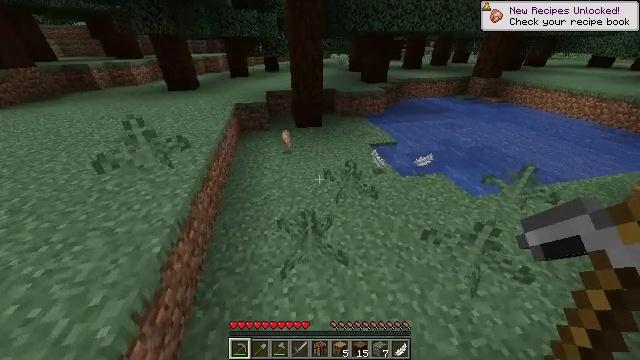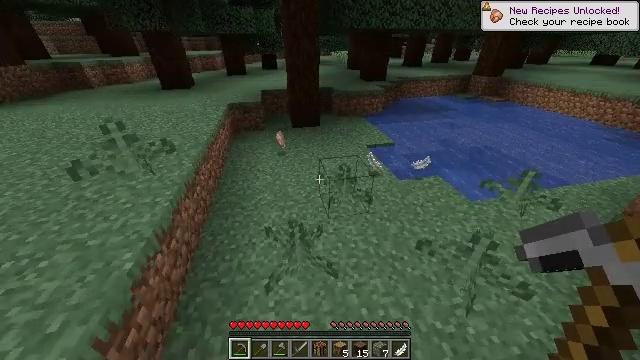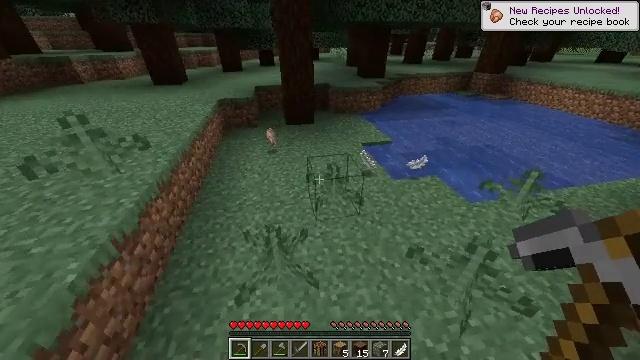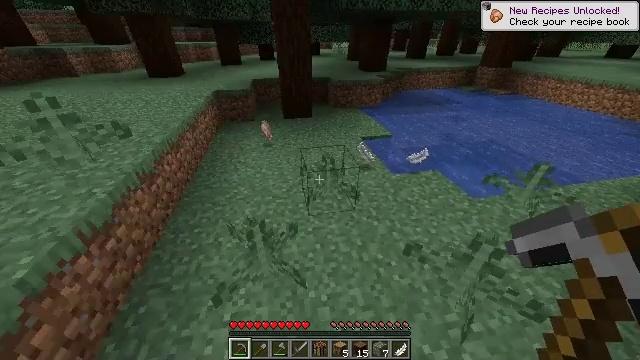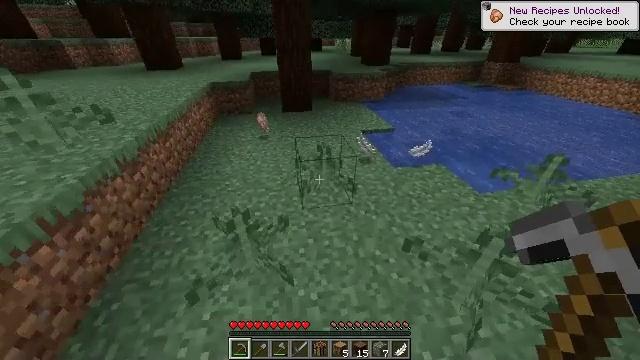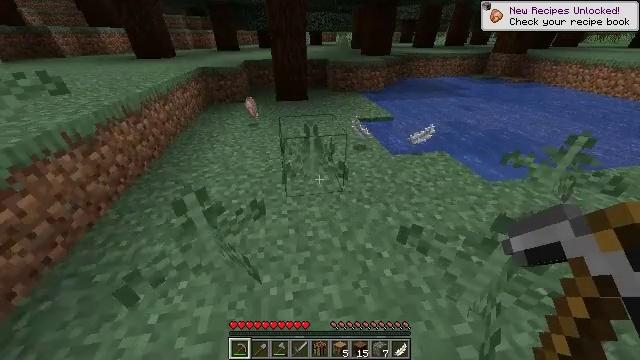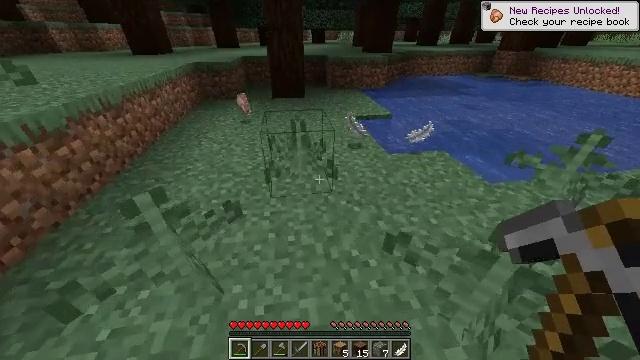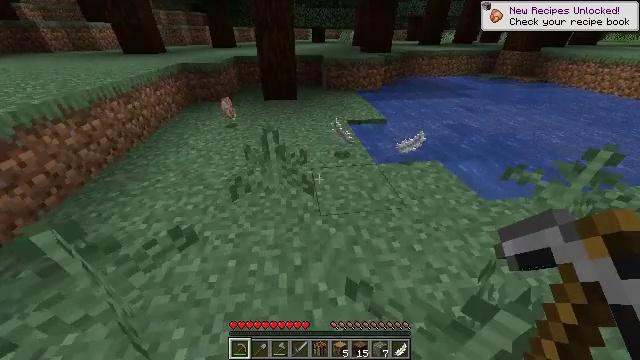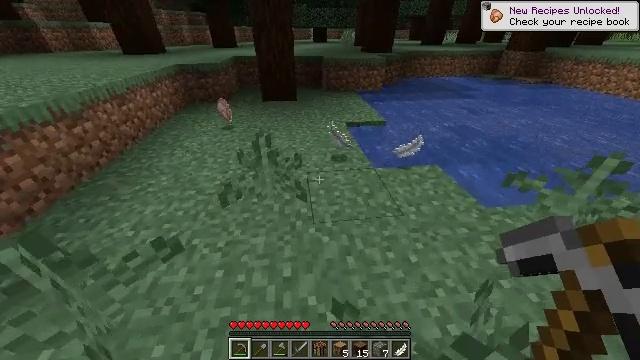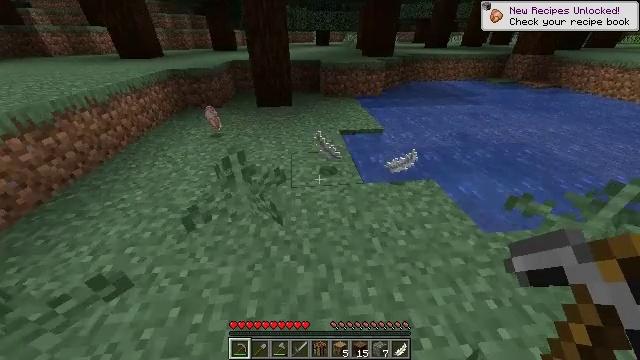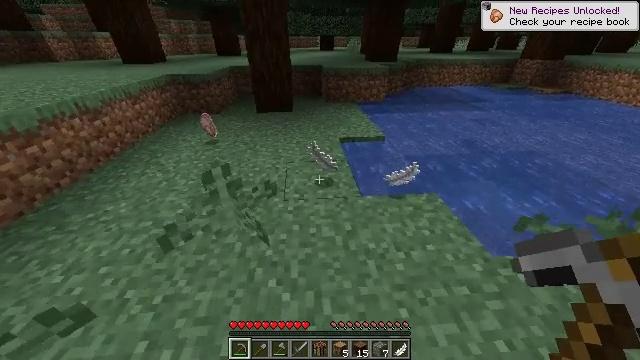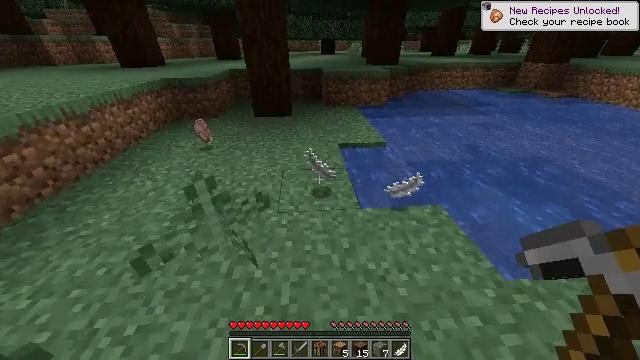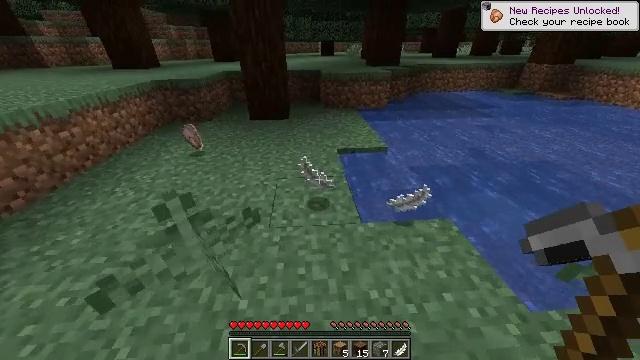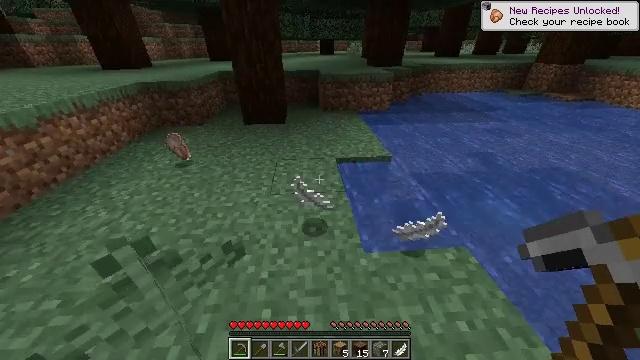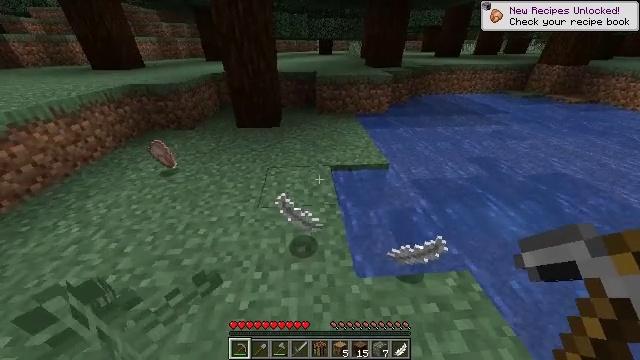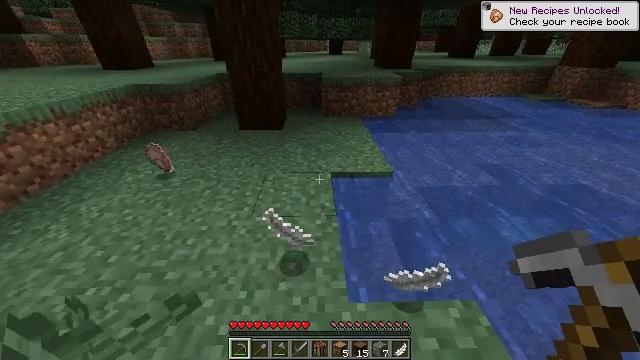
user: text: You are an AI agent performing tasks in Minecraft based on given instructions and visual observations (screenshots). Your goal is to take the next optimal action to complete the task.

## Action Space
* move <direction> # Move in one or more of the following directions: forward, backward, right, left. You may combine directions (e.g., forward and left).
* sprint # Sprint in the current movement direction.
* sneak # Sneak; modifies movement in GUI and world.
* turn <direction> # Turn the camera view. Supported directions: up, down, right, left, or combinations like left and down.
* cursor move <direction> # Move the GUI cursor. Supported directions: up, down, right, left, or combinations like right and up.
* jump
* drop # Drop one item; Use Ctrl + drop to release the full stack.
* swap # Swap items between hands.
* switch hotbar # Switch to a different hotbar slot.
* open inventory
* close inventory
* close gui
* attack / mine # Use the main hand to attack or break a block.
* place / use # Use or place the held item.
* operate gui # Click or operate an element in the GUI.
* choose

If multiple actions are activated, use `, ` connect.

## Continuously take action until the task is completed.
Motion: motion action
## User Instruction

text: Break the sweet berry bush to collect berries.
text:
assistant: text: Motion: move forward and move right, sprint
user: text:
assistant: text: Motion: move forward and move right, sprint
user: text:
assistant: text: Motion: move forward and move right, sprint
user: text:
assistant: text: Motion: move forward and move right, sprint
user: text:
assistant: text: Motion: move forward and move right, sprint
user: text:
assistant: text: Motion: move forward and move right, sprint
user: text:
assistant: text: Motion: move forward and move right, sprint
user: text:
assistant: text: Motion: move forward and move right, sprint
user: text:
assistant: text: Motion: move forward and move right, sprint, turn left
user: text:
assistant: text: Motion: move forward, sprint, turn left
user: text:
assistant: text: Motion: move forward, sprint
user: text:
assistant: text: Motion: move forward, sprint
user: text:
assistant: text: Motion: move forward, sprint
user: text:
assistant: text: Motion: move forward and move right, sprint
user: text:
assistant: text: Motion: move forward and move right, sprint, turn left
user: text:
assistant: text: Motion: move forward and move right, sprint, turn left
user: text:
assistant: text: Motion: move forward and move right, sprint, turn left
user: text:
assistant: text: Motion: move forward and move left, sprint, turn left and up
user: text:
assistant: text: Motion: move forward and move left, sprint, turn left and up
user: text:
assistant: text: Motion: move forward and move left, sprint, turn left and up
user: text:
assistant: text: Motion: move forward and move left, sprint, turn left
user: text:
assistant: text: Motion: move forward and move left, sprint
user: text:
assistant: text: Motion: move forward, sprint
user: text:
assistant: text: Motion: move forward, sprint
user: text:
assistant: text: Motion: move forward, sprint
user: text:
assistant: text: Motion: move forward and move right, sprint, turn left
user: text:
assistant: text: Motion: move forward and move right, sprint, turn left
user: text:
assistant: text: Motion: move forward and move right, sprint, turn left
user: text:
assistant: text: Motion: move forward and move right, sprint, turn left
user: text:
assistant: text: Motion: move forward, sprint, turn left